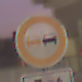
Verkehrszeichen: Ueberholverbot
Zusatzzeichen unten: SonstigeBeschraenkungen4
Umgebung: Outdoor, Urban
Tageszeit: SunriseSunset
Wetter: PartlyCloudy
Licht: Artificial
Jahreszeit: NotSpecified
Kontrast: HighContrast